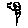
Label: flower